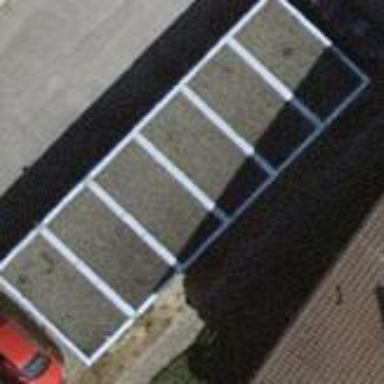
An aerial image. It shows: Group of garages.